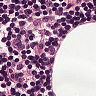
Metastatic tissue present: no